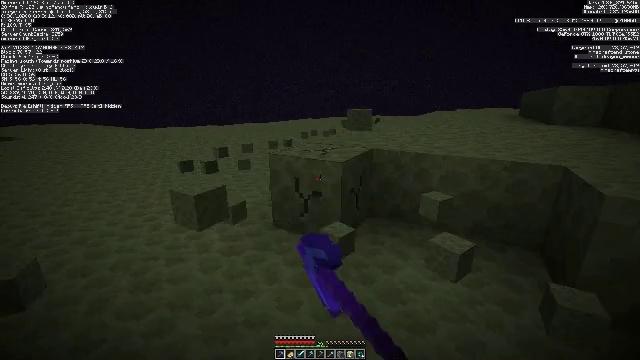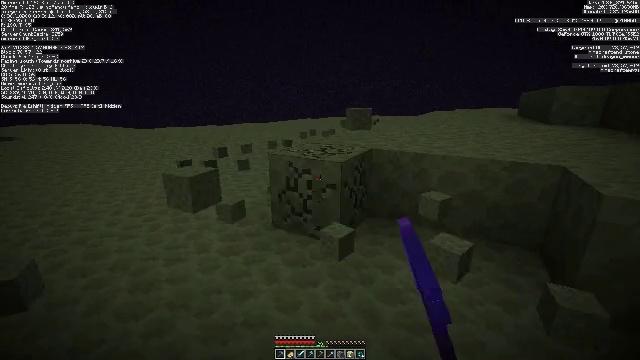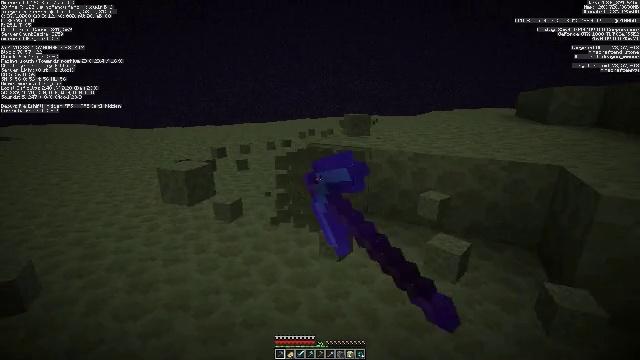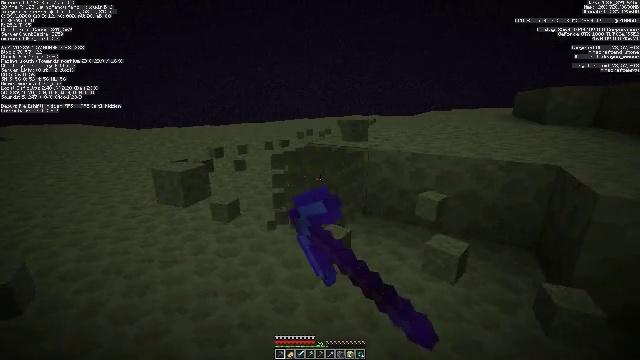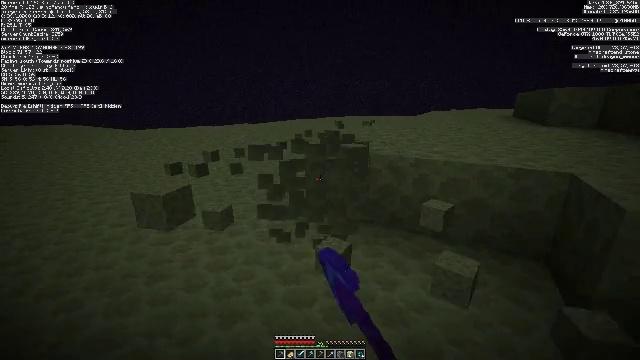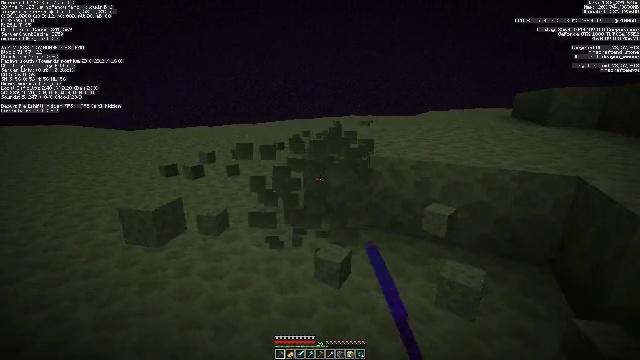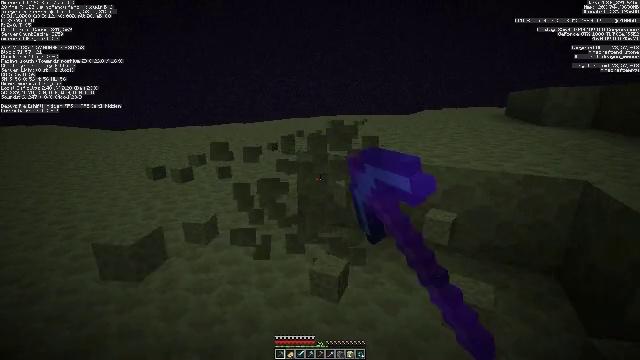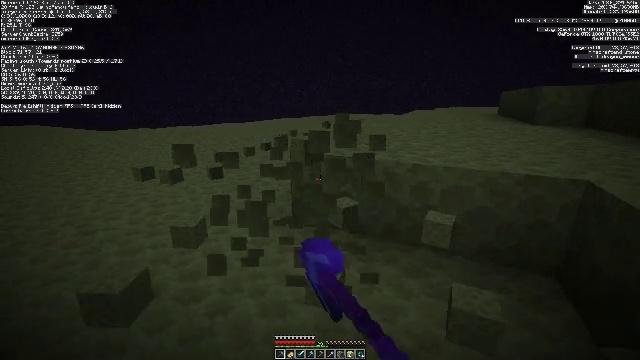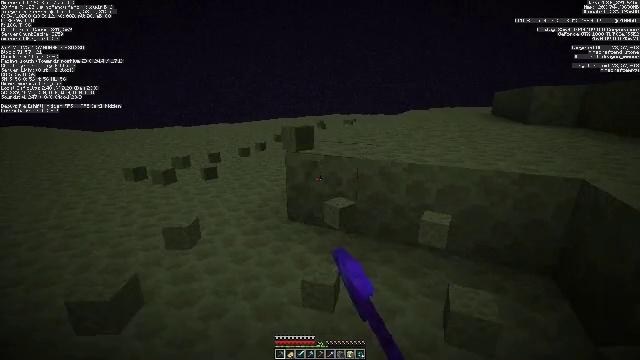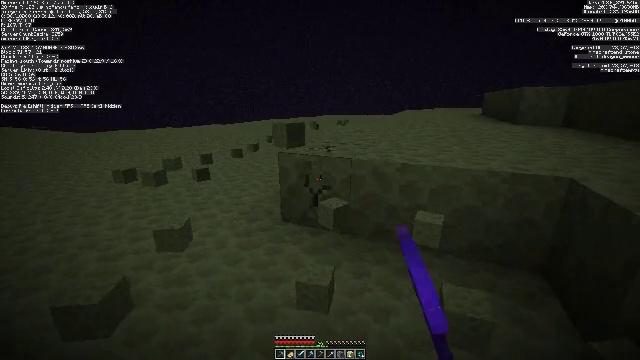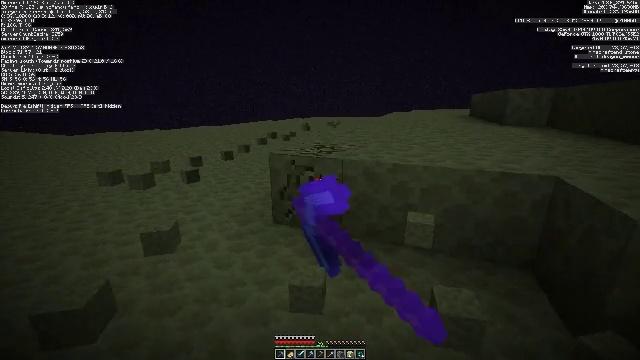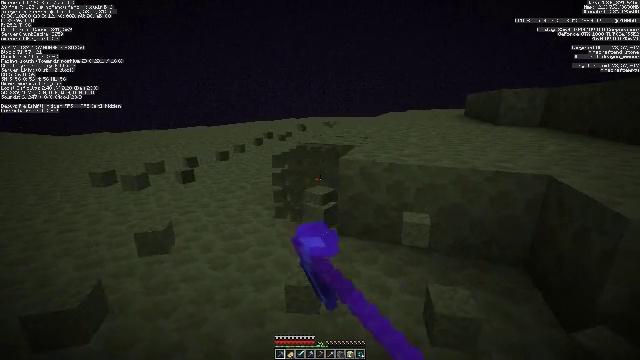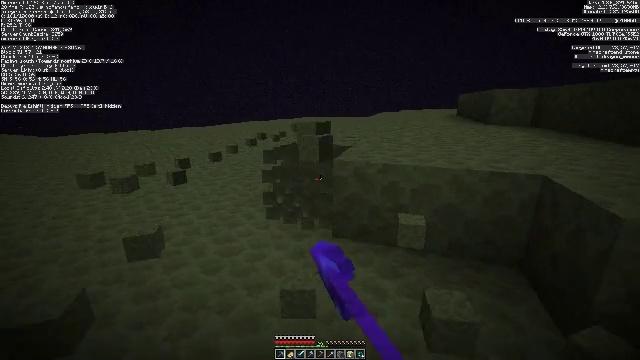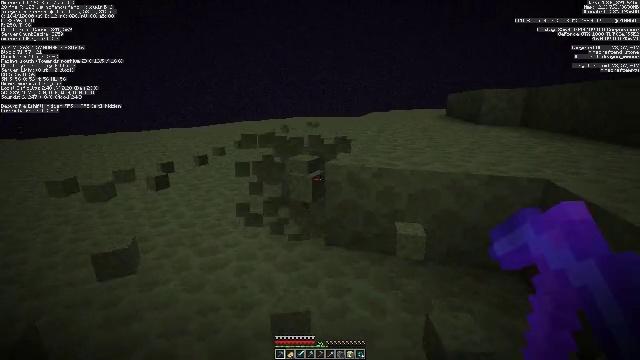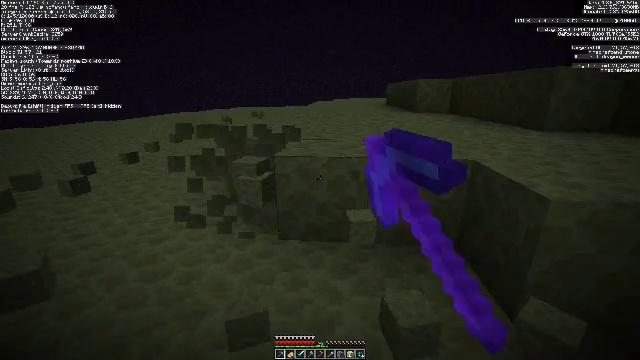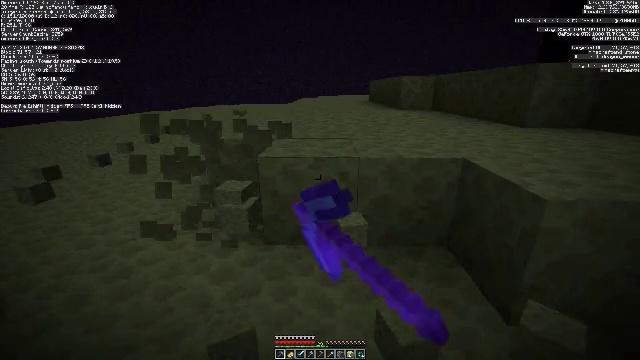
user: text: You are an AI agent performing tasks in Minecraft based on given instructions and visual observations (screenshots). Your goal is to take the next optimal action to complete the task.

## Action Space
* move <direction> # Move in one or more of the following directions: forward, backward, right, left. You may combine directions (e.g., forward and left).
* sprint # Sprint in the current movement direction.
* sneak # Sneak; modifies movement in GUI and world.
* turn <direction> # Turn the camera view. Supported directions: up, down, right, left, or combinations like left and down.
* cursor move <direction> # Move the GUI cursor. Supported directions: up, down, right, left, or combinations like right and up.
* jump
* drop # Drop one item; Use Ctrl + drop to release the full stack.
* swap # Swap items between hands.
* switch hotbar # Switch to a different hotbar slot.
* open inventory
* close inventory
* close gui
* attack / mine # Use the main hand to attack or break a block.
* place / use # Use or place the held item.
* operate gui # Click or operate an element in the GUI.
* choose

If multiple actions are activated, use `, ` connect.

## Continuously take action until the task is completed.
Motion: motion action
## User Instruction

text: Mine the end stone in the End dimension.
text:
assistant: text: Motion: attack / mine
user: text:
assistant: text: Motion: attack / mine
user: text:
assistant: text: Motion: move forward, attack / mine
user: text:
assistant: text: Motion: move forward, attack / mine
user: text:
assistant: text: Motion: move forward, attack / mine
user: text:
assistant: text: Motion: turn right, attack / mine
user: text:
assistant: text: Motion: turn right, attack / mine
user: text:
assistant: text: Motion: turn right, attack / mine
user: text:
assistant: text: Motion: turn right, attack / mine
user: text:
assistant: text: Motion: turn right, attack / mine
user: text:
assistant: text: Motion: attack / mine
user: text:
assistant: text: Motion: move forward, turn right, attack / mine
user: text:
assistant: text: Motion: move forward, turn right, attack / mine
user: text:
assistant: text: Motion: move forward, turn right and down, attack / mine
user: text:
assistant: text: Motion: turn right, attack / mine
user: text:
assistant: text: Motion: turn right, attack / mine
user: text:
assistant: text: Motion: turn right, attack / mine
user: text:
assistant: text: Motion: attack / mine
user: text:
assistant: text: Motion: attack / mine
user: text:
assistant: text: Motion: attack / mine
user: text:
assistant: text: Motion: attack / mine
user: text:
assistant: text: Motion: turn left, attack / mine
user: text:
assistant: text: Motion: attack / mine
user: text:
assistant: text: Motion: attack / mine
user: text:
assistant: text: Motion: attack / mine
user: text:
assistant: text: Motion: turn left, attack / mine
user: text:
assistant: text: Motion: move forward, turn left and up, attack / mine
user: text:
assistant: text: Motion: move forward, attack / mine
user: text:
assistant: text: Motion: move forward, attack / mine
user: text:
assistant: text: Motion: move forward, attack / mine